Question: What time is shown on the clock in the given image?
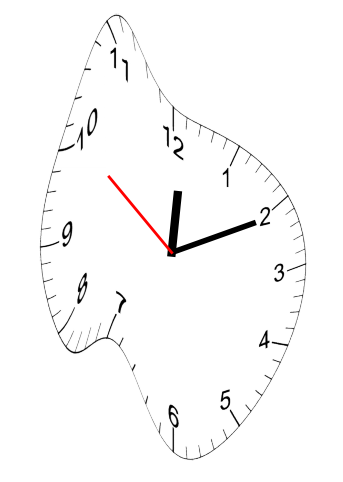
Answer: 12:10:51